Question:
Like you see in the picture the checkboxes are out of the rows. How I can get them in the rows where the Labels and Comboboxes are in? The Checkboxes activate the ability to search the value in the database. In the code the checkboxes are named "MesswertBox[number]".
'''
GroupLayout layout2 = new GroupLayout(werte2);
werte2.setLayout(layout2);
layout2.setAutoCreateGaps(true);
layout2.setAutoCreateContainerGaps(true);
//1
GroupLayout.SequentialGroup Zeile21 = layout2.createSequentialGroup();
GroupLayout.ParallelGroup Spalte21 = layout2.createParallelGroup();
GroupLayout.ParallelGroup Spalte23 = layout2.createParallelGroup();
GroupLayout.ParallelGroup Spalte25 = layout2.createParallelGroup();
GroupLayout.ParallelGroup Spalte27 = layout2.createParallelGroup();
GroupLayout.ParallelGroup Spalte29 = layout2.createParallelGroup();
GroupLayout.ParallelGroup Spalte31 = layout2.createParallelGroup();
GroupLayout.ParallelGroup Spalte33 = layout2.createParallelGroup();
GroupLayout.ParallelGroup Spalte35 = layout2.createParallelGroup();
GroupLayout.ParallelGroup Spalte37 = layout2.createParallelGroup();
Spalte21.addComponent(MesswertLabel1).addComponent(MesswertLabel2).addComponent(MesswertLabel3).addComponent(MesswertLabel4).addComponent(MesswertLabel5).addComponent(MesswertLabel6);//.addComponent(EmptyLabel1)
Spalte23.addComponent(MesswertBox1,25, 25, 25).addComponent(MesswertBox2,25, 25, 25).addComponent(MesswertBox3,25, 25, 25).addComponent(MesswertBox4,25, 25, 25).addComponent(MesswertBox5,25, 25, 25).addComponent(MesswertBox6,25, 25, 25);//.addComponent(EmptyLabel2)
Spalte25.addComponent(MesswertSpinner1).addComponent(MesswertSpinner2).addComponent(MesswertSpinner3).addComponent(MesswertSpinner4).addComponent(MesswertSpinner5).addComponent(MesswertSpinner6);//.addComponent(EmptyLabel3)
Spalte27.addComponent(MesswertLabel7).addComponent(MesswertLabel8).addComponent(MesswertLabel9).addComponent(MesswertLabel10).addComponent(MesswertLabel11).addComponent(MesswertLabel12);//.addComponent(EmptyLabel4)
Spalte29.addComponent(MesswertSpinner7).addComponent(MesswertSpinner8).addComponent(MesswertSpinner9).addComponent(MesswertSpinner10).addComponent(MesswertSpinner11).addComponent(MesswertSpinner12);//.addComponent(EmptyLabel5)
Spalte31.addComponent(MesswertLabel13).addComponent(MesswertLabel14).addComponent(MesswertLabel15).addComponent(MesswertLabel16).addComponent(MesswertLabel17).addComponent(MesswertLabel18);//.addComponent(EmptyLabel6)
Spalte33.addComponent(MesswertBox7,25, 25, 25).addComponent(MesswertBox8,25, 25, 25).addComponent(MesswertBox9,25, 25, 25).addComponent(MesswertBox10,25, 25, 25).addComponent(MesswertBox11,25, 25, 25).addComponent(MesswertBox12,25, 25, 25);//.addComponent(EmptyLabel7)
Spalte35.addComponent(MesswertSpinner13).addComponent(MesswertSpinner14).addComponent(MesswertSpinner15).addComponent(MesswertSpinner16).addComponent(MesswertSpinner17).addComponent(MesswertSpinner18);//.addComponent(EmptyLabel8)
Spalte37.addComponent(MesswertSpinner19).addComponent(MesswertSpinner20).addComponent(MesswertSpinner21).addComponent(MesswertSpinner22).addComponent(MesswertSpinner23).addComponent(MesswertSpinner24);//.addComponent(Suchen)
Zeile21.addGroup(Spalte21);
Zeile21.addGroup(Spalte23);
Zeile21.addGroup(Spalte25);
Zeile21.addGroup(Spalte27);
Zeile21.addGroup(Spalte29);
Zeile21.addGroup(Spalte31);
Zeile21.addGroup(Spalte33);
Zeile21.addGroup(Spalte35);
Zeile21.addGroup(Spalte37);
Zeile21.addComponent(MesswertLabel1).addComponent(MesswertBox1,25, 25, 25).addComponent(MesswertSpinner1).addComponent(MesswertLabel7).addComponent(MesswertSpinner7).addComponent(MesswertLabel13).addComponent(MesswertBox7,25, 25, 25).addComponent(MesswertSpinner13).addComponent(MesswertSpinner19);
GroupLayout.ParallelGroup Zeile22 = layout2.createParallelGroup();
GroupLayout.SequentialGroup Spalte22 = layout2.createSequentialGroup();
GroupLayout.SequentialGroup Spalte24 = layout2.createSequentialGroup();
GroupLayout.SequentialGroup Spalte26 = layout2.createSequentialGroup();
GroupLayout.SequentialGroup Spalte28 = layout2.createSequentialGroup();
GroupLayout.SequentialGroup Spalte30 = layout2.createSequentialGroup();
GroupLayout.SequentialGroup Spalte32 = layout2.createSequentialGroup();
GroupLayout.SequentialGroup Spalte34 = layout2.createSequentialGroup();
GroupLayout.SequentialGroup Spalte36 = layout2.createSequentialGroup();
GroupLayout.SequentialGroup Spalte38 = layout2.createSequentialGroup();
Spalte22.addComponent(MesswertLabel1).addComponent(MesswertLabel2).addComponent(MesswertLabel3).addComponent(MesswertLabel4).addComponent(MesswertLabel5).addComponent(MesswertLabel6);//.addComponent(EmptyLabel1)
Spalte24.addComponent(MesswertBox1,25, 25, 25).addComponent(MesswertBox2).addComponent(MesswertBox3).addComponent(MesswertBox4).addComponent(MesswertBox5).addComponent(MesswertBox6);//.addComponent(EmptyLabel2)
Spalte26.addComponent(MesswertSpinner1).addComponent(MesswertSpinner2).addComponent(MesswertSpinner3).addComponent(MesswertSpinner4).addComponent(MesswertSpinner5).addComponent(MesswertSpinner6);//.addComponent(EmptyLabel3)
Spalte28.addComponent(MesswertLabel7).addComponent(MesswertLabel8).addComponent(MesswertLabel9).addComponent(MesswertLabel10).addComponent(MesswertLabel11).addComponent(MesswertLabel12);//.addComponent(EmptyLabel4)
Spalte30.addComponent(MesswertSpinner7).addComponent(MesswertSpinner8).addComponent(MesswertSpinner9).addComponent(MesswertSpinner10).addComponent(MesswertSpinner11).addComponent(MesswertSpinner12);//.addComponent(EmptyLabel5)
Spalte32.addComponent(MesswertLabel13).addComponent(MesswertLabel14).addComponent(MesswertLabel15).addComponent(MesswertLabel16).addComponent(MesswertLabel17).addComponent(MesswertLabel18);//.addComponent(EmptyLabel6)
Spalte34.addComponent(MesswertBox7,25, 25, 25).addComponent(MesswertBox8).addComponent(MesswertBox9).addComponent(MesswertBox10).addComponent(MesswertBox11).addComponent(MesswertBox12);//.addComponent(EmptyLabel7)
Spalte36.addComponent(MesswertSpinner13).addComponent(MesswertSpinner14).addComponent(MesswertSpinner15).addComponent(MesswertSpinner16).addComponent(MesswertSpinner17).addComponent(MesswertSpinner18);//.addComponent(EmptyLabel8)
Spalte38.addComponent(MesswertSpinner19).addComponent(MesswertSpinner20).addComponent(MesswertSpinner21).addComponent(MesswertSpinner22).addComponent(MesswertSpinner23).addComponent(MesswertSpinner24);//.addComponent(Suchen)
Zeile22.addGroup(Spalte22);
Zeile22.addGroup(Spalte24);
Zeile22.addGroup(Spalte26);
Zeile22.addGroup(Spalte28);
Zeile22.addGroup(Spalte30);
Zeile22.addGroup(Spalte32);
Zeile22.addGroup(Spalte34);
Zeile22.addGroup(Spalte36);
Zeile22.addGroup(Spalte38);
Zeile22.addComponent(MesswertLabel1).addComponent(MesswertBox1,25, 25, 25).addComponent(MesswertSpinner1).addComponent(MesswertLabel7).addComponent(MesswertSpinner7).addComponent(MesswertLabel13).addComponent(MesswertBox7,25, 25, 25).addComponent(MesswertSpinner13).addComponent(MesswertSpinner19);
layout2.setHorizontalGroup(Zeile21);
layout2.setVerticalGroup(Zeile22);
'''
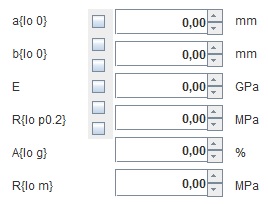
Answer: GroupLayout is generally only used by IDE's because it is relatively complex to code by hand.
You can try using GridBagLayout which also allows you to position components is a grid. See <URL> for more information and examples. The tutorial also has a section on using a GroupLayout which might help you.